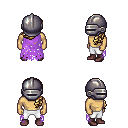
a pixel art fantasy rpg character, male body template, human, tanned skin, maroon tattered cape, white pants, blonde left-swept hairstyle, metal helm, maroon shoes, four views (front, back, left, right), 2x2 character sprite sheet, small pixel art, hard edges, no anti-aliasing